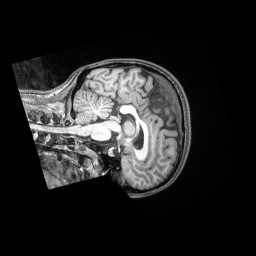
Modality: T1w
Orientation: sagittal
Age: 24
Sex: female
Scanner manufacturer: siemens
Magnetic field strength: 3 T
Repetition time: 2 s
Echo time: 0.00339 s